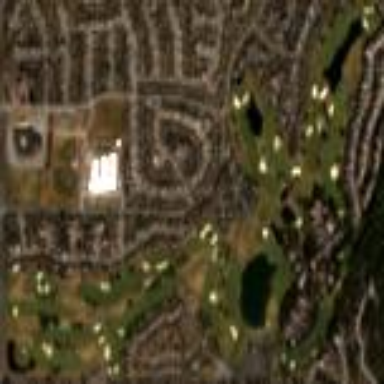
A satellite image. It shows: Golf course.